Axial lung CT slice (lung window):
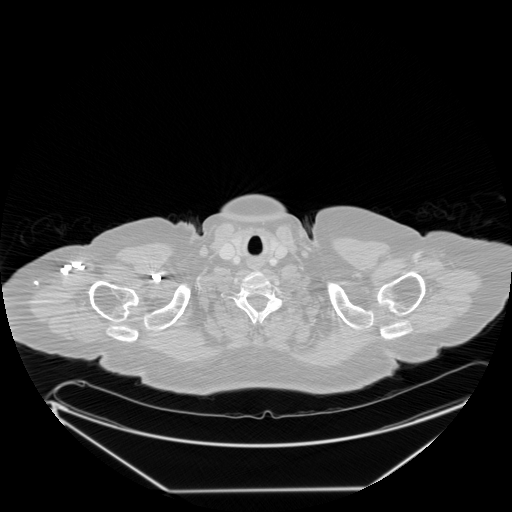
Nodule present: no